Question: I want to create this shape for my app but I can't create this shape in the editor

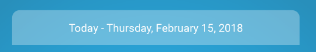
Answer: Create a drawable called 'bg_custom_textview.xml'
'''
<?xml version="1.0" encoding="utf-8"?>
<shape xmlns:android="http://schemas.android.com/apk/res/android"
android:shape="rectangle">
<solid android:color="@color/SomeColor"
/>
<corners
android:topLeftRadius="10dp"
android:topRightRadius="10dp"
/>
</shape>
'''
Use this as your textview background,
'''
<TextView
android:background="@drawable/bg_custom_textview"
/>
'''